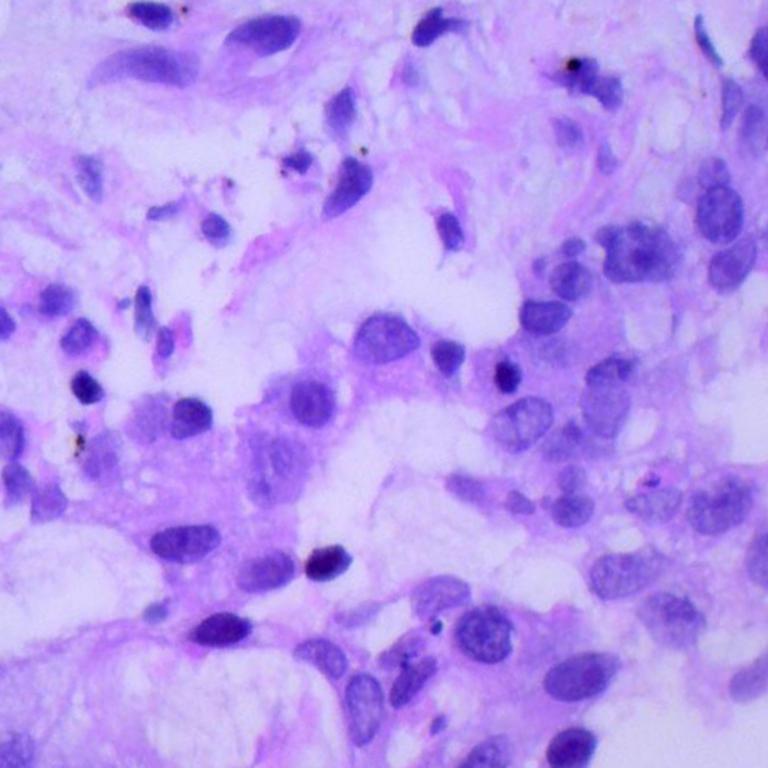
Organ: lung
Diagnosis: adenocarcinomas